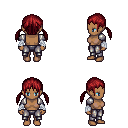
a pixel art fantasy rpg character, female body template, human, dark skin, steel arm armor, metal pants, brunette twin-tailed hairstyle, white cloth bandages, four views (front, back, left, right), 2x2 character sprite sheet, small pixel art, hard edges, no anti-aliasing